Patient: sex F, age 68
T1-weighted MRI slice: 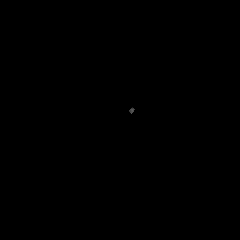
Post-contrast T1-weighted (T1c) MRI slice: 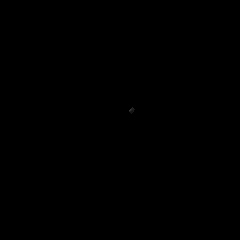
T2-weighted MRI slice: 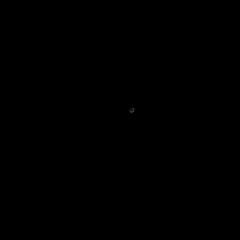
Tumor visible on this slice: no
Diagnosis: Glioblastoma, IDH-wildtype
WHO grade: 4